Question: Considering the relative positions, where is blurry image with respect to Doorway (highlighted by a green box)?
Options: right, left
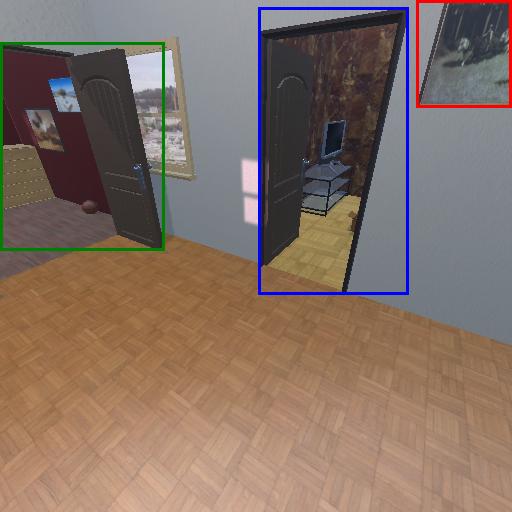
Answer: right